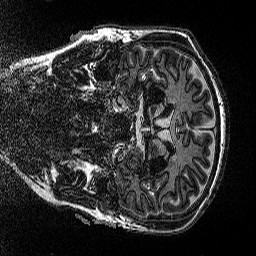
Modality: MP2RAGE
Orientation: coronal
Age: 29
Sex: female
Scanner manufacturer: siemens
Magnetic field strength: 3 T
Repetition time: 5 s
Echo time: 0.00298 s